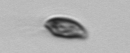
Label: Cryptophyta